Field crop: maize
Growth stage: 2
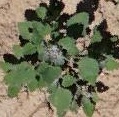
Species: chenopodium